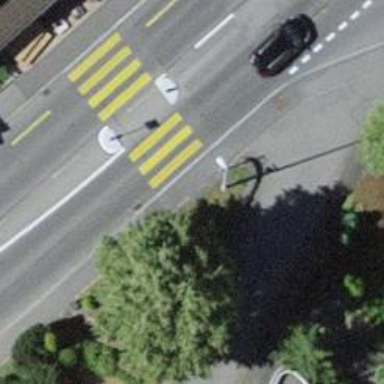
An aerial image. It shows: Uncontrolled zebra crossing with zebra markings.